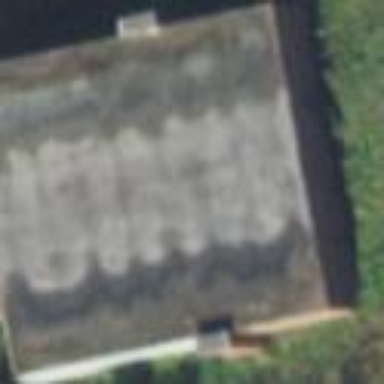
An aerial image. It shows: Abandoned building.